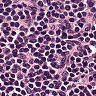
Metastatic tissue present: no